Question: I have a bit of a weird issue. We use DevExpress controls to do all our Windows Form development. Anyway, I found a perfect use for the DataRow.SetParentRow/GetParentRow methods in my grid. So I created a DataRelation, added it to the DataSet and bound it as the data source for my grid. The issue is I now find this:

On my grid. It seems to be the DataRelation (when I mouse over it the tooltip is the DataRelation name).
Does anyone know how to hide this line of controls? If I cannot get rid of them I will have to write a parent/child link between the rows, and that would be a shame because the DataRelation stuff works almost perfectly.
Thanks in advance!
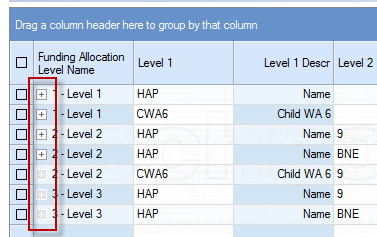
Answer: You want to set the following property to hide those: (this is for a grid view, banded grid view or advanced banded grid view)
In OptionsDetail set EnableMasterViewMode=False
If you have a master Detail grid that has times where the details are empty and you want to hide those you can do so by handling the custom draw for the masterview cells something like this:
'''
Private Sub gvMain_CustomDrawCell(ByVal sender As Object, ByVal e As DevExpress.XtraGrid.Views.Base.RowCellCustomDrawEventArgs) Handles gvMain.CustomDrawCell
Dim View As DevExpress.XtraGrid.Views.Grid.GridView = CType(sender, DevExpress.XtraGrid.Views.Grid.GridView)
If e.Column.VisibleIndex = 0 And View.IsMasterRowEmpty(e.RowHandle) Then
CType(e.Cell, DevExpress.XtraGrid.Views.Grid.ViewInfo.GridCellInfo).CellButtonRect = Rectangle.Empty
End If
End Sub
'''